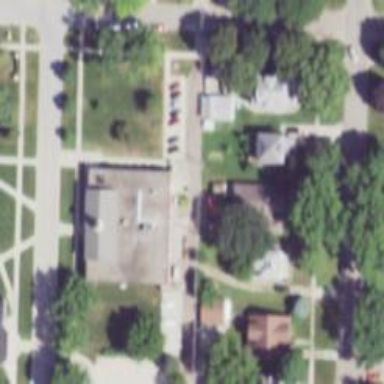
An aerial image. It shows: Alley classified as service road.